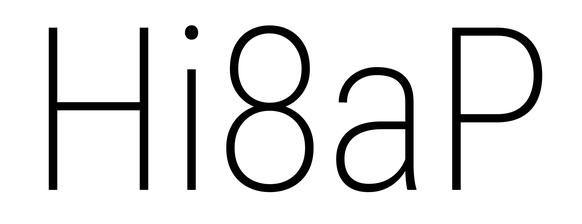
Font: Roboto_Condensed_ExtraLight